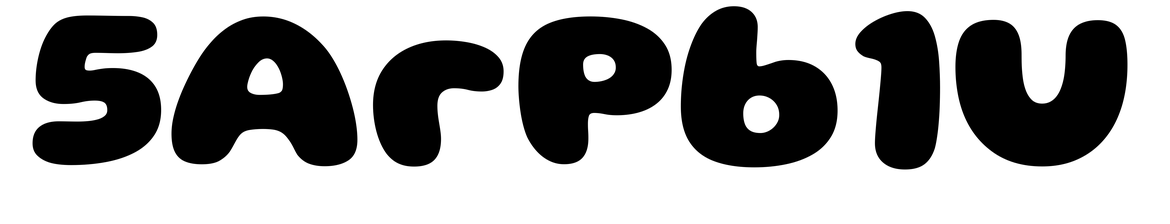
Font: Gluten_ExtraBold